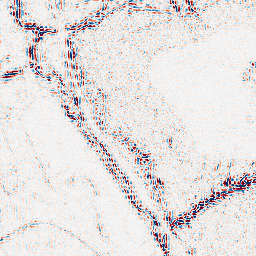
Category: wavelet
Decomposition family: wavelet_dwt
Decomposition parameters: wavelet: db4
level: 2
Upsampling method: lanczos
Upsampling parameters: scale: 4
Upsampling scale: 4